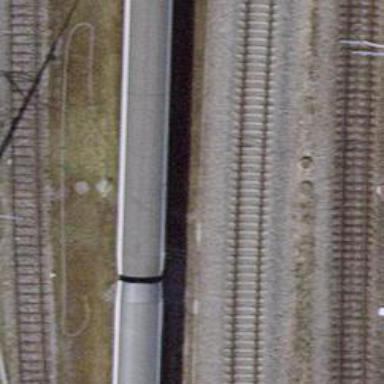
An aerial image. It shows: Railway track with contact line for electrification.